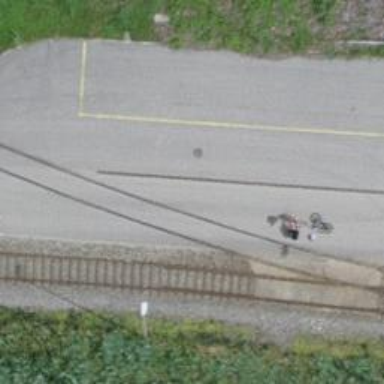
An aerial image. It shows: Level crossing along the railway.